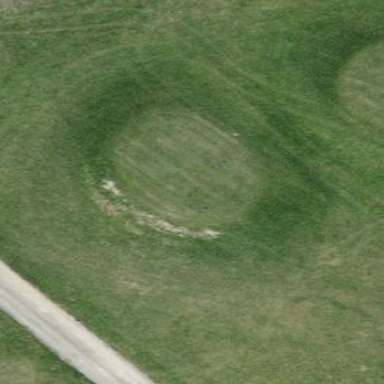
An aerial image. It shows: Golf tee.